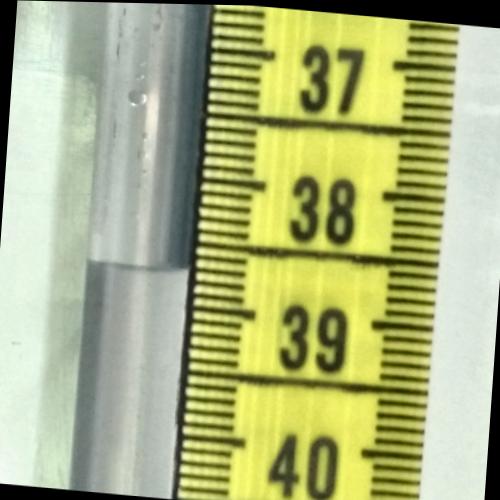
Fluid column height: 38.7 cm